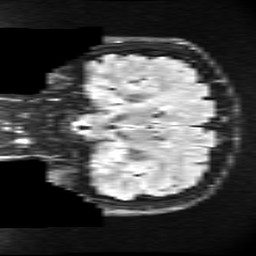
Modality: FLAIR
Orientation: coronal
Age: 36
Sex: male
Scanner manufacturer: ge
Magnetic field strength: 3 T
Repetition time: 11 s
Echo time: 0.1497 s